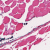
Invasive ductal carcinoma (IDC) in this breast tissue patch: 0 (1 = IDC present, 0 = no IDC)